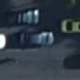
Vehicle type: Car